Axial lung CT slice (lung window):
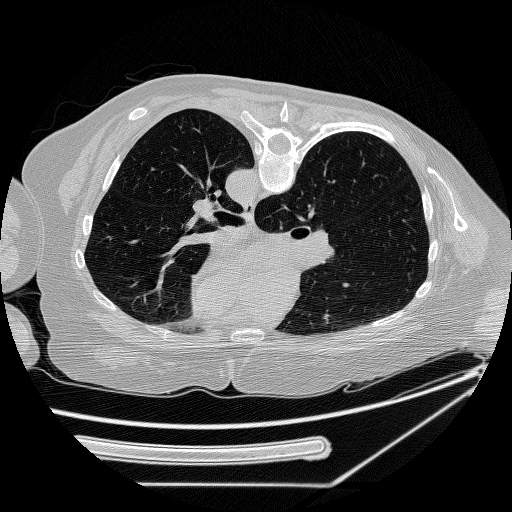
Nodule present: no